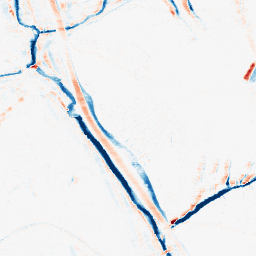
Category: morphological
Decomposition family: morphological_ellipse
Decomposition parameters: operation: average
width: 5
height: 10
Upsampling method: quintic
Upsampling parameters: scale: 4
Upsampling scale: 4